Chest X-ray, PA view. Patient: 32 years old, sex F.
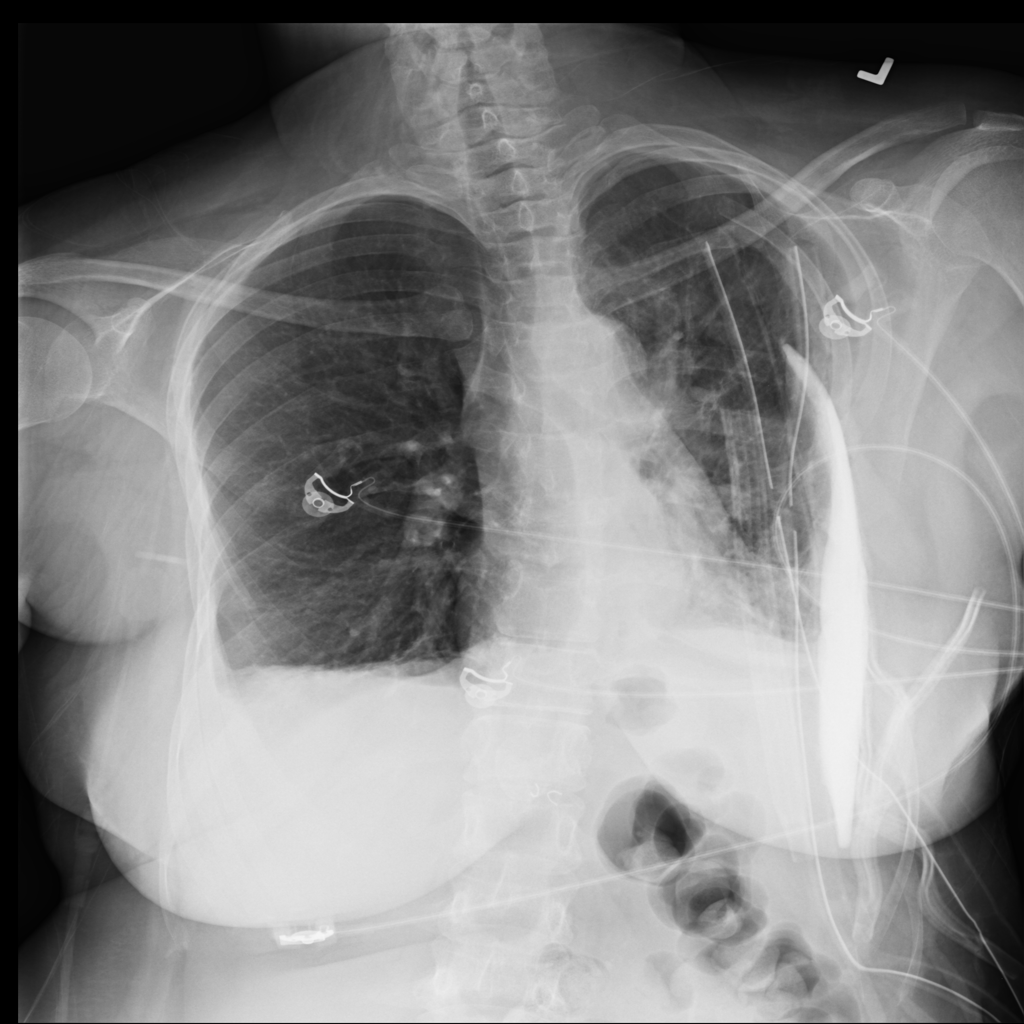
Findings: Pleural_Thickening